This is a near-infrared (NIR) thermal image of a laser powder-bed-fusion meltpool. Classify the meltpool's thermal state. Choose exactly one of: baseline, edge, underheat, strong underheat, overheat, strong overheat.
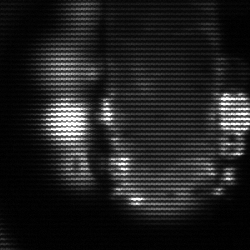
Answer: strong underheat